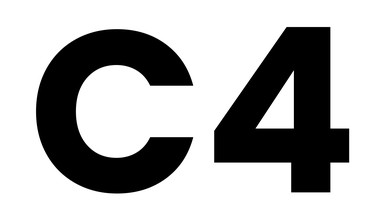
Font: Poppins-Bold